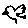
Label: bird